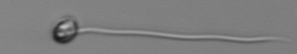
Label: flagellate